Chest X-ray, AP view. Patient: 56 years old, sex F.
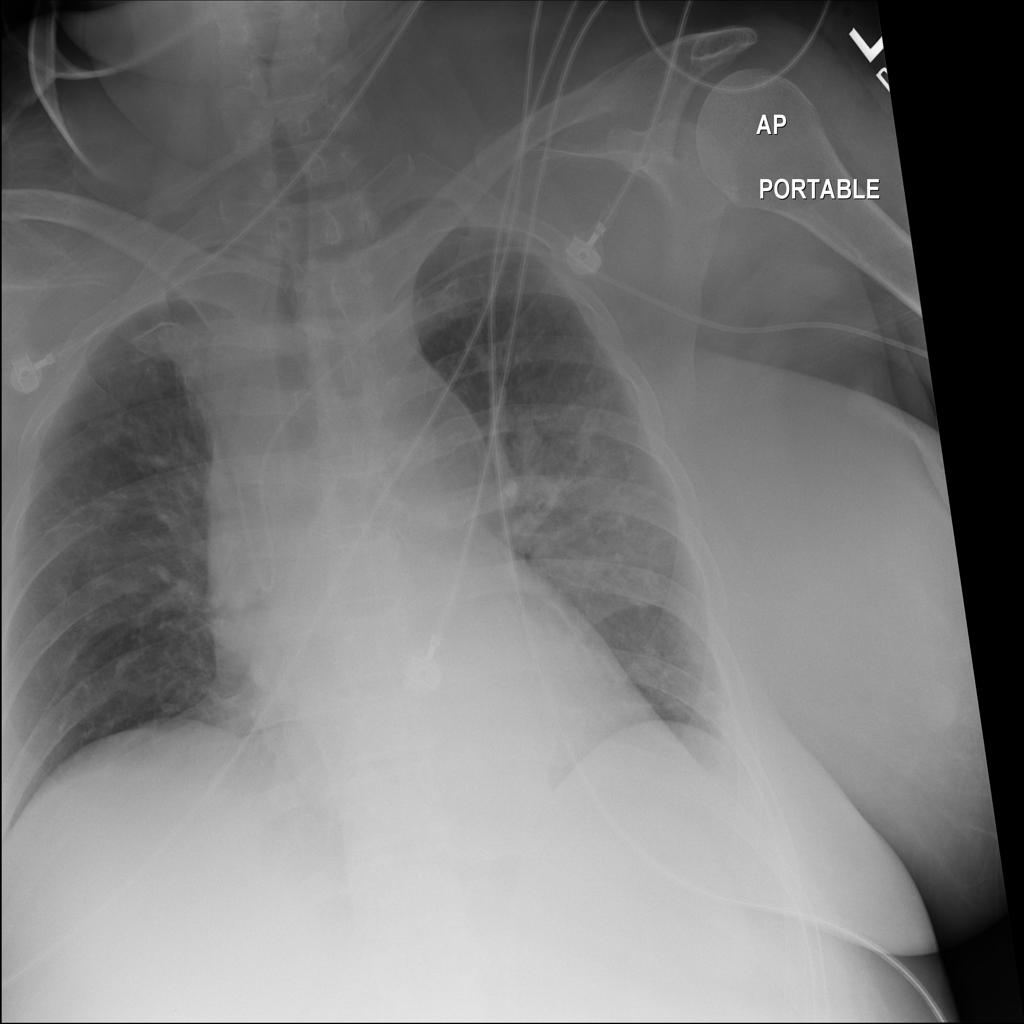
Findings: No Finding